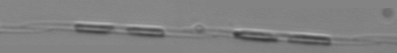
Label: Pseudo-nitzschia